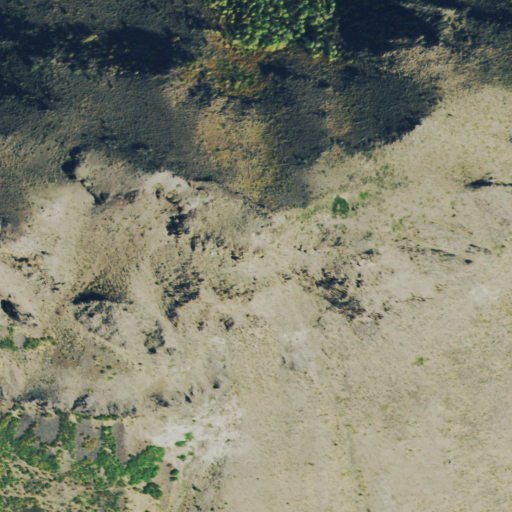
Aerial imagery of mountain in Colorado named Bible Back Mountain containing shrub, evergreen forest, and deciduous forest